Interaction volume radius: 5 \u00c5
Interaction volume height: 15 \u00c5
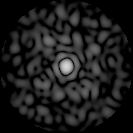
Disorder parameter: 0.8718